Question: Been Trying to figure this out and according to Cast and Convert Documentation on MSDN, this should be possible (
<URL>
Have a look at the Conversion table.

I am running the following Code:
'''
CREATE TABLE TableName (
ID bigint Identity(1,1),
SomeValue nvarchar(20) not null,
TimestampColumn timestamp not null)
Insert Into TableName (SomeValue)
values ('testing')
SELECT Convert(decimal, TimeStampColumn) from TableName
'''
However I simply get the following error:
> Error converting data type timestamp to numeric.
This should be possible according to the documentation or am I missing something?
Note I will also need to convert back to the same timestamp value.
'''
SELECT TimeStampColumn, Convert(timestamp, Convert(decimal, TimeStampColumn))
FROM TableName
'''
In the end the above query should render the same value.
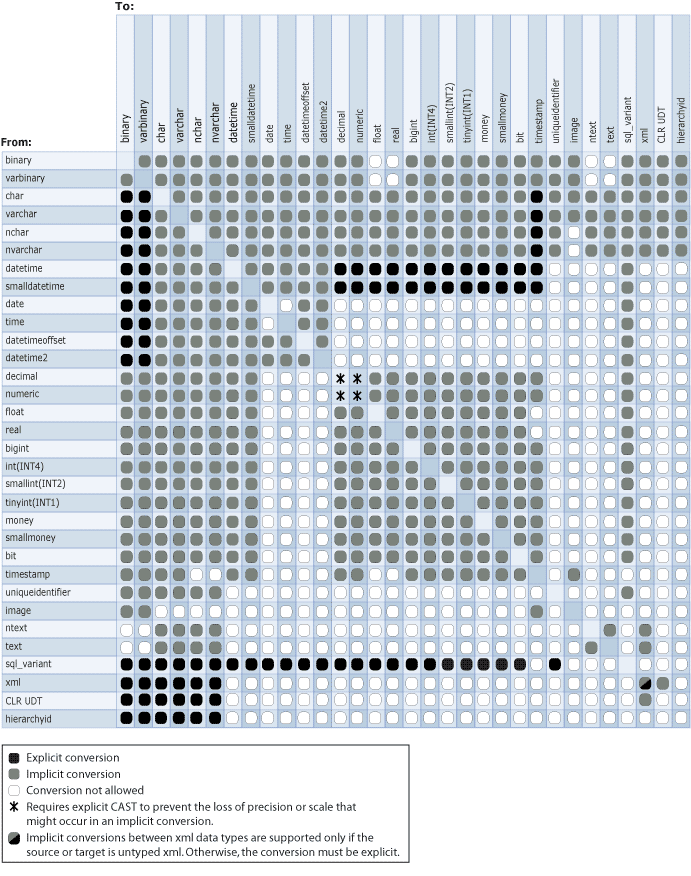
Answer: Try this; though MSDN says it's a implicit conversion but it actually doesn't work. So, what I am doing is converting it to INT and then to decimal (INT to decimal is implicit anyways)
'''
select val, CAST((CONVERT(bigint, timestampcol)) as decimal) as 'TS as decimal'
from teststmp
'''